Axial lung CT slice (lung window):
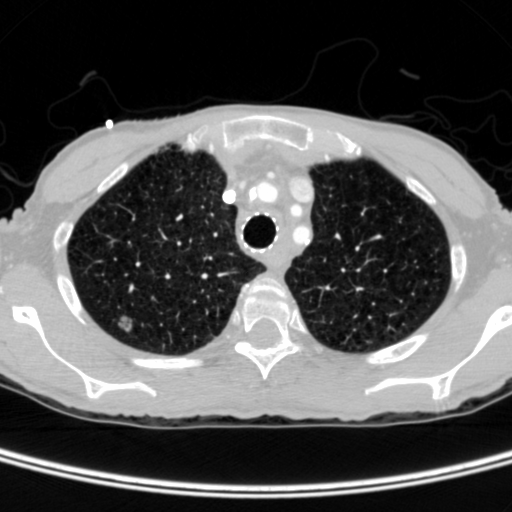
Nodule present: yes
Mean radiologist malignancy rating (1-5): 4.667